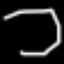
Label: octagon